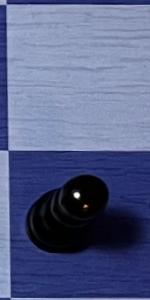
Label: Pawn_Black